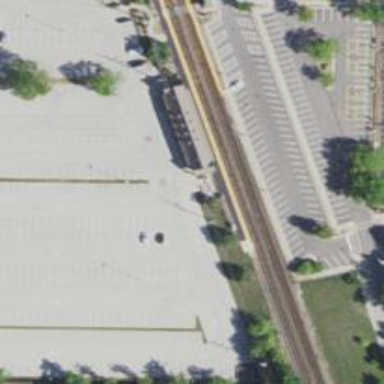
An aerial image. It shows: Parking space.